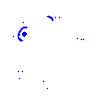
Particle: pion